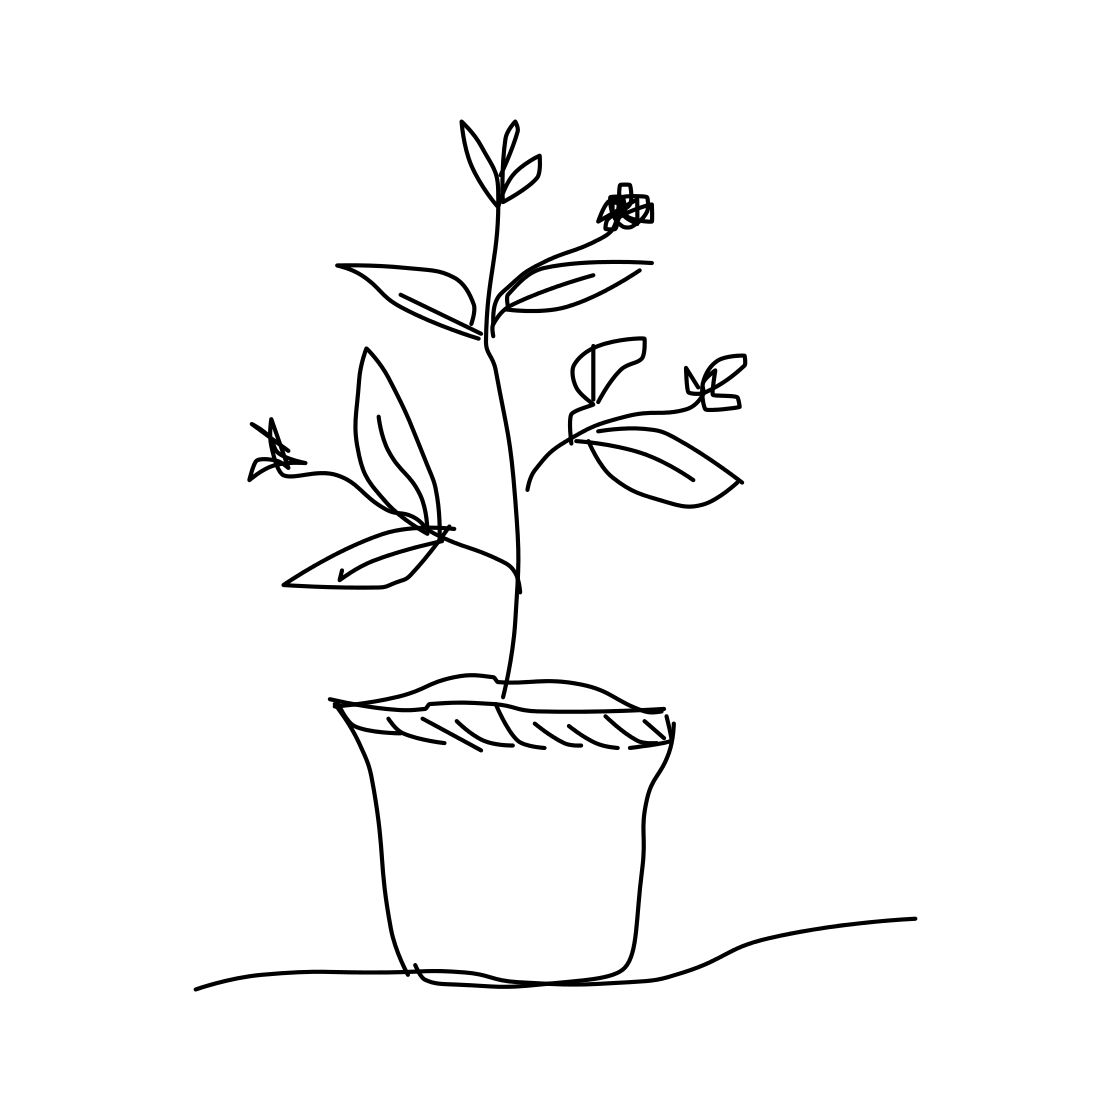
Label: potted plant